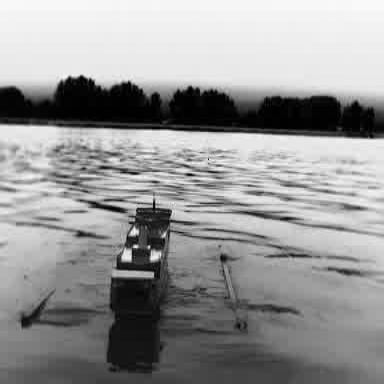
There is a container_ship in the infrared image.